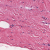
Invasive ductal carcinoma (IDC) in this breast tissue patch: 0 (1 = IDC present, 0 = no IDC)